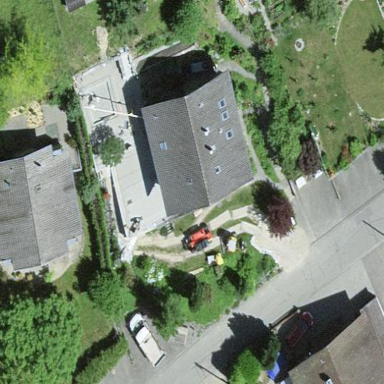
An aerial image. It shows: Residential building.